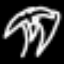
Label: palm tree